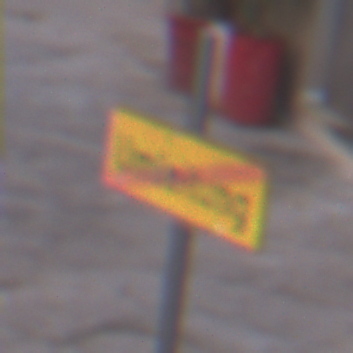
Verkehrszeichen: EndeDerUmleitungsankuendigung
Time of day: MorningAfternoon
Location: Outdoor (Urban)
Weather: Clear
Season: NotSpecified
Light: Natural